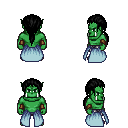
a pixel art fantasy rpg character, male body template, orc, green skin, overskirt, metal pants, black ponytail hairstyle, leather bracers, four views (front, back, left, right), 2x2 character sprite sheet, small pixel art, hard edges, no anti-aliasing